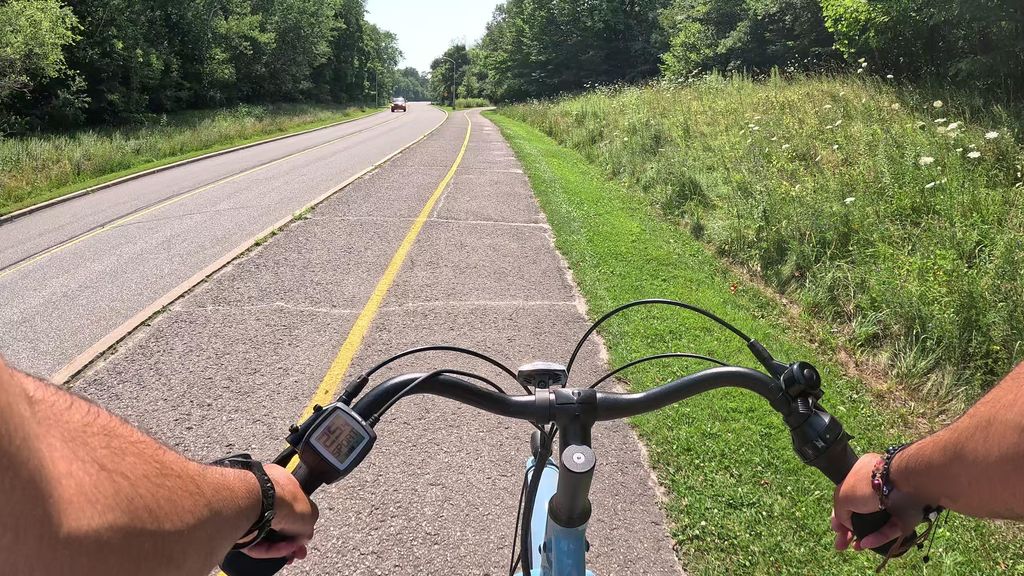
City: ottawa-gatineau